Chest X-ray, AP view. Patient: 11 years old, sex F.
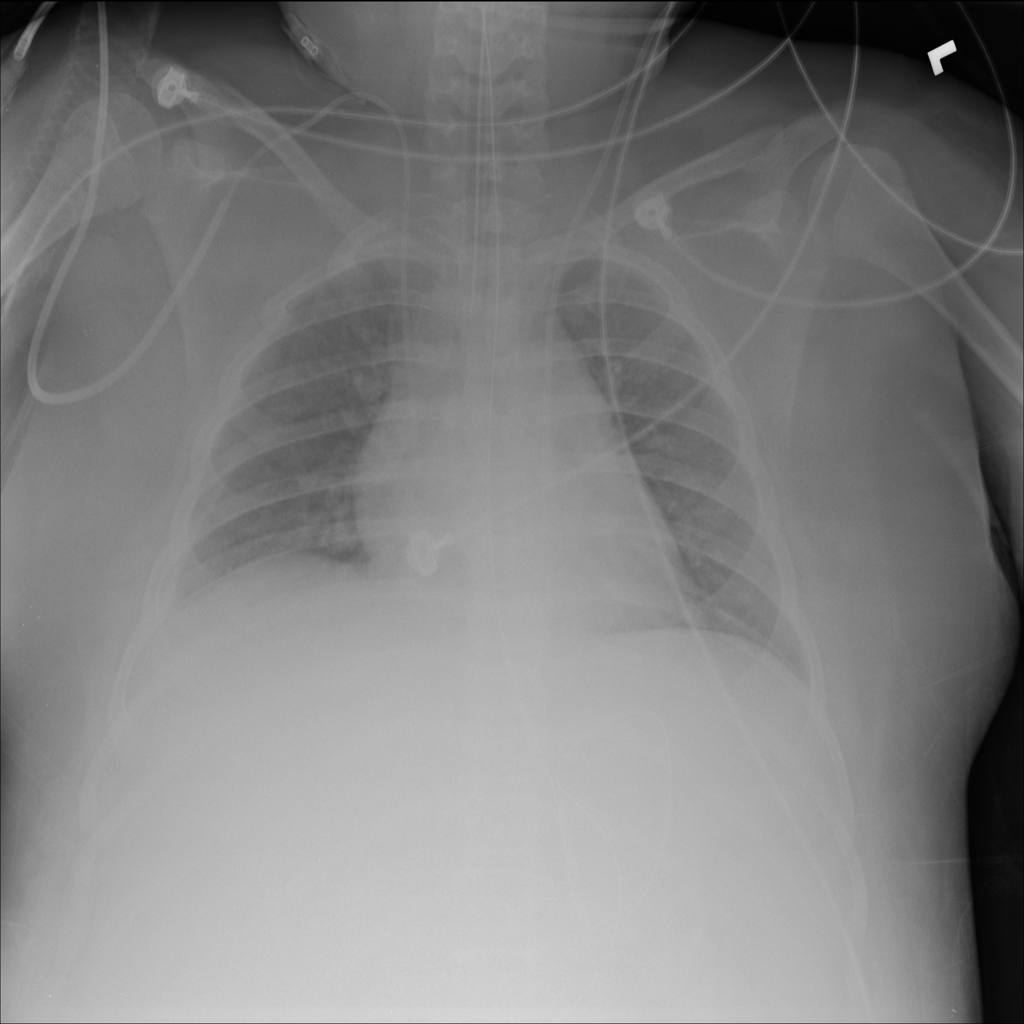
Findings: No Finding